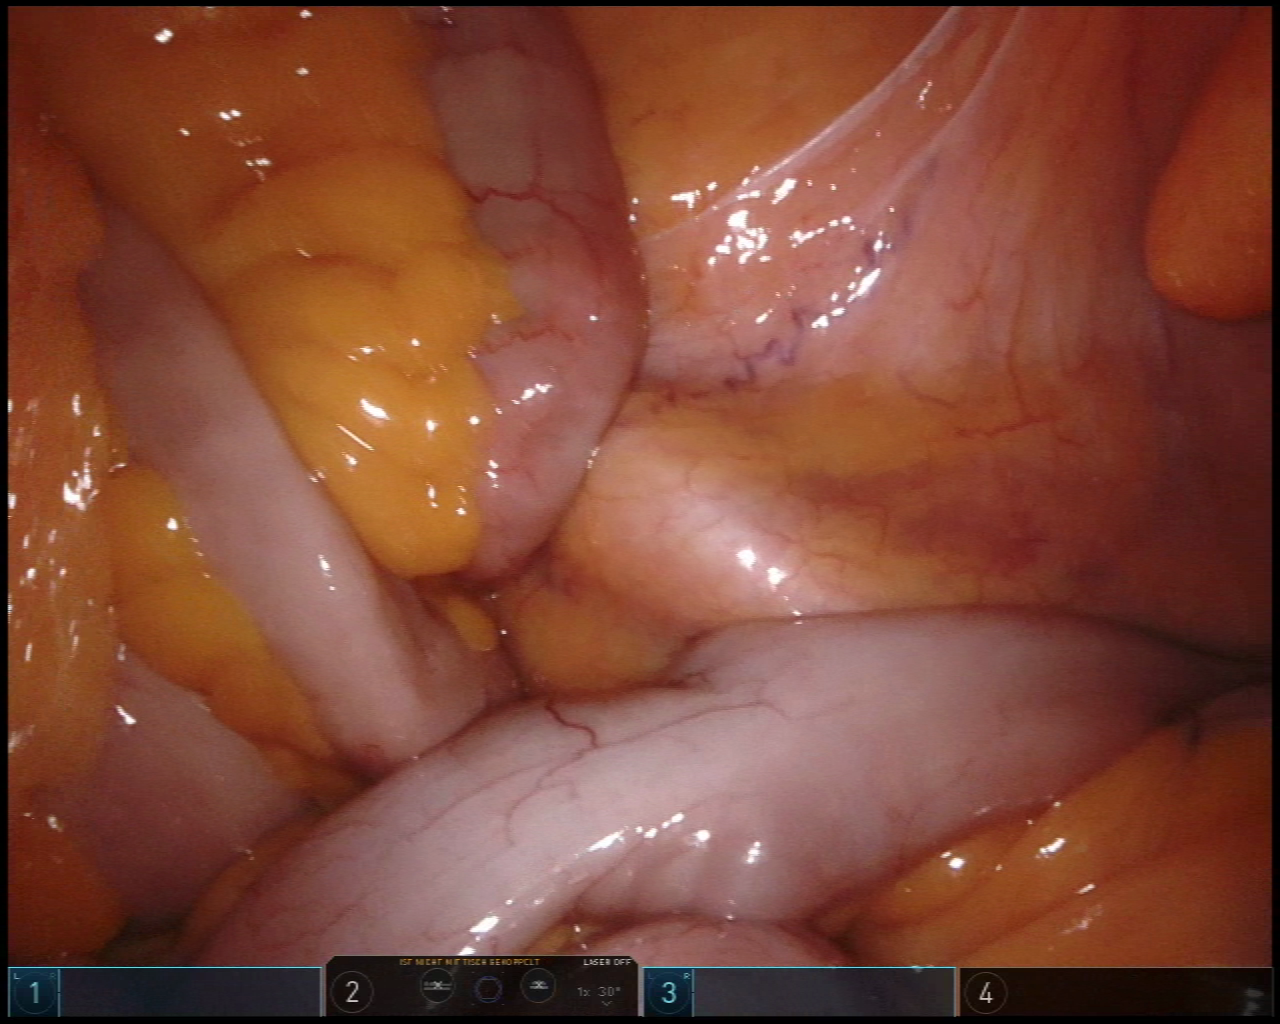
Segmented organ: small_intestine
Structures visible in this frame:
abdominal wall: yes
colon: no
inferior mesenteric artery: no
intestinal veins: no
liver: no
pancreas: no
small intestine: yes
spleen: no
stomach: no
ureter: no
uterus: no
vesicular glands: no